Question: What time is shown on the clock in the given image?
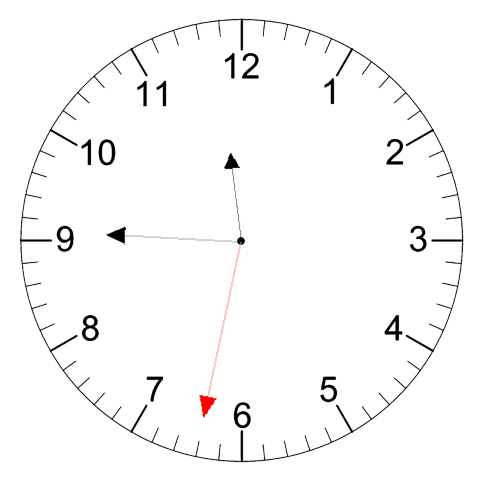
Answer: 11:45:32